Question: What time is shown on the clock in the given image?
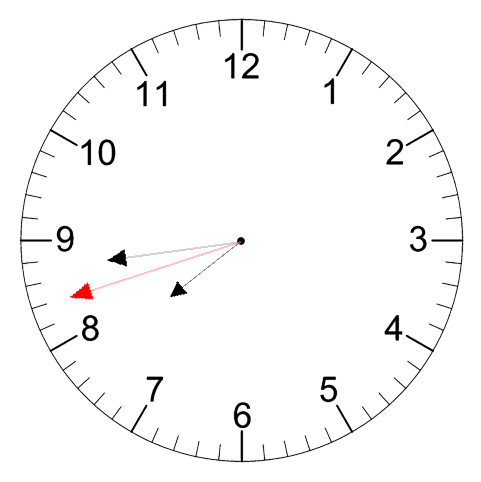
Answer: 07:43:42